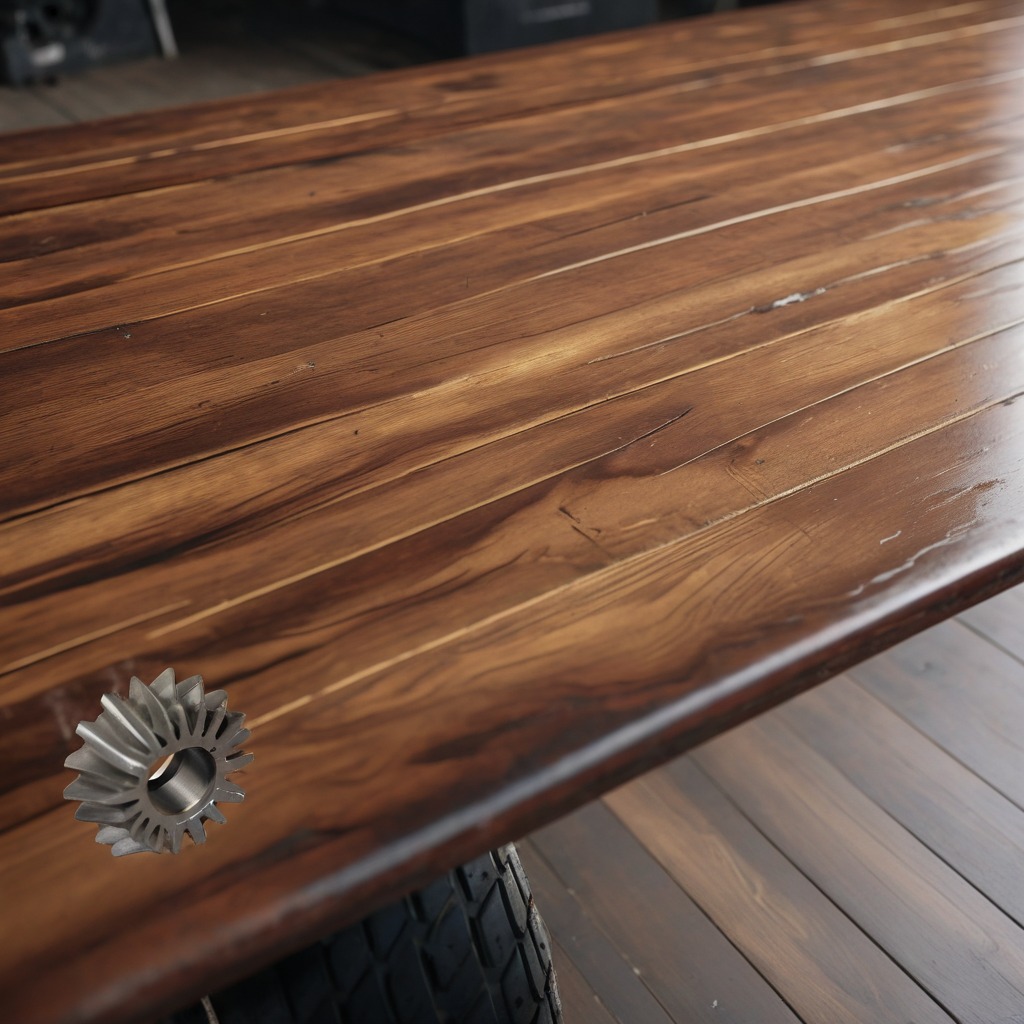
A steel gear with teeth is lying on the wooden table.